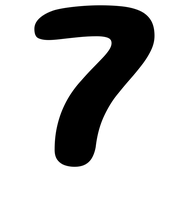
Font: Gluten_SemiBold